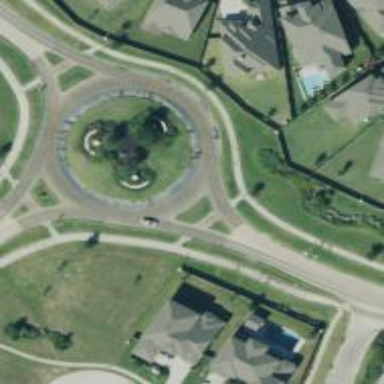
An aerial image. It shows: Roundabout at tertiary road junction.